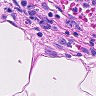
Metastatic tissue present: no